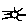
Label: sun